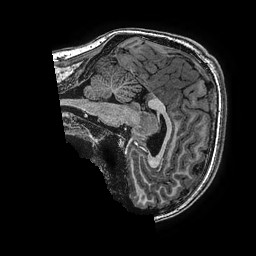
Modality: T1w
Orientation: sagittal
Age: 15
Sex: male
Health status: ill
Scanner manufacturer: ge
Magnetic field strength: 3 T
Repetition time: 0.00766 s
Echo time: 0.003476 s